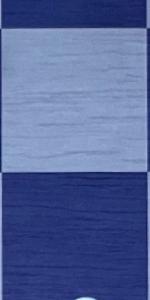
Label: Empty